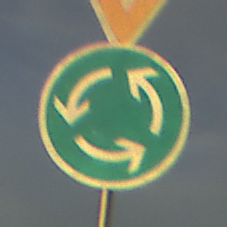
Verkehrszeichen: Kreisverkehr
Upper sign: VorfahrtGewaehren
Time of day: SunriseSunset
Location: Outdoor (Nature)
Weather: PartlyCloudy
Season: Summer
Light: Natural